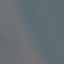
Label: SeaLake